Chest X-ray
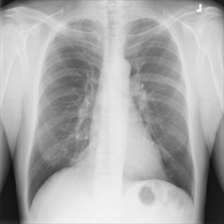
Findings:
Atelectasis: negative
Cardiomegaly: negative
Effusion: negative
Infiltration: negative
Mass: negative
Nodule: negative
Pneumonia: negative
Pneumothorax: negative
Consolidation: negative
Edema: negative
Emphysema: negative
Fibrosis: negative
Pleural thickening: positive
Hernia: negative